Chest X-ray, PA view. Patient: 23 years old, sex F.
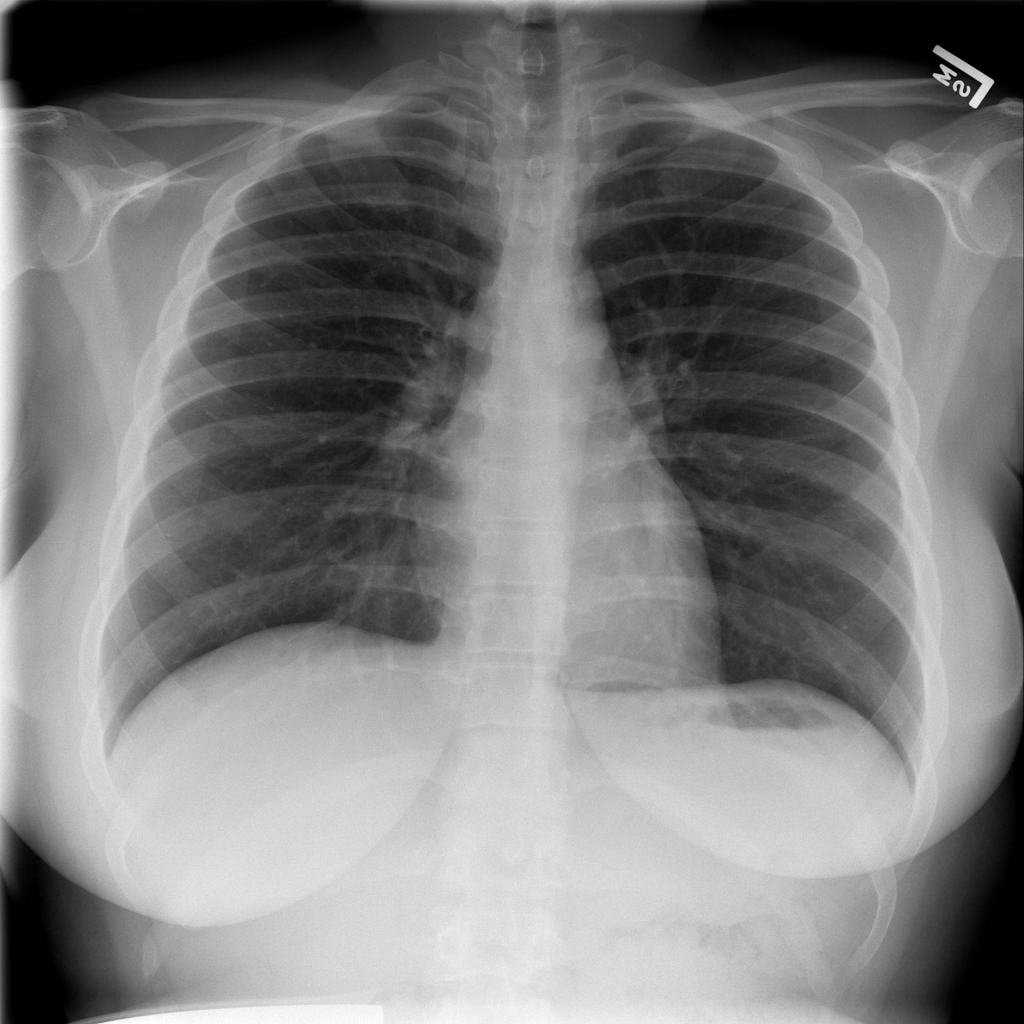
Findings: No Finding